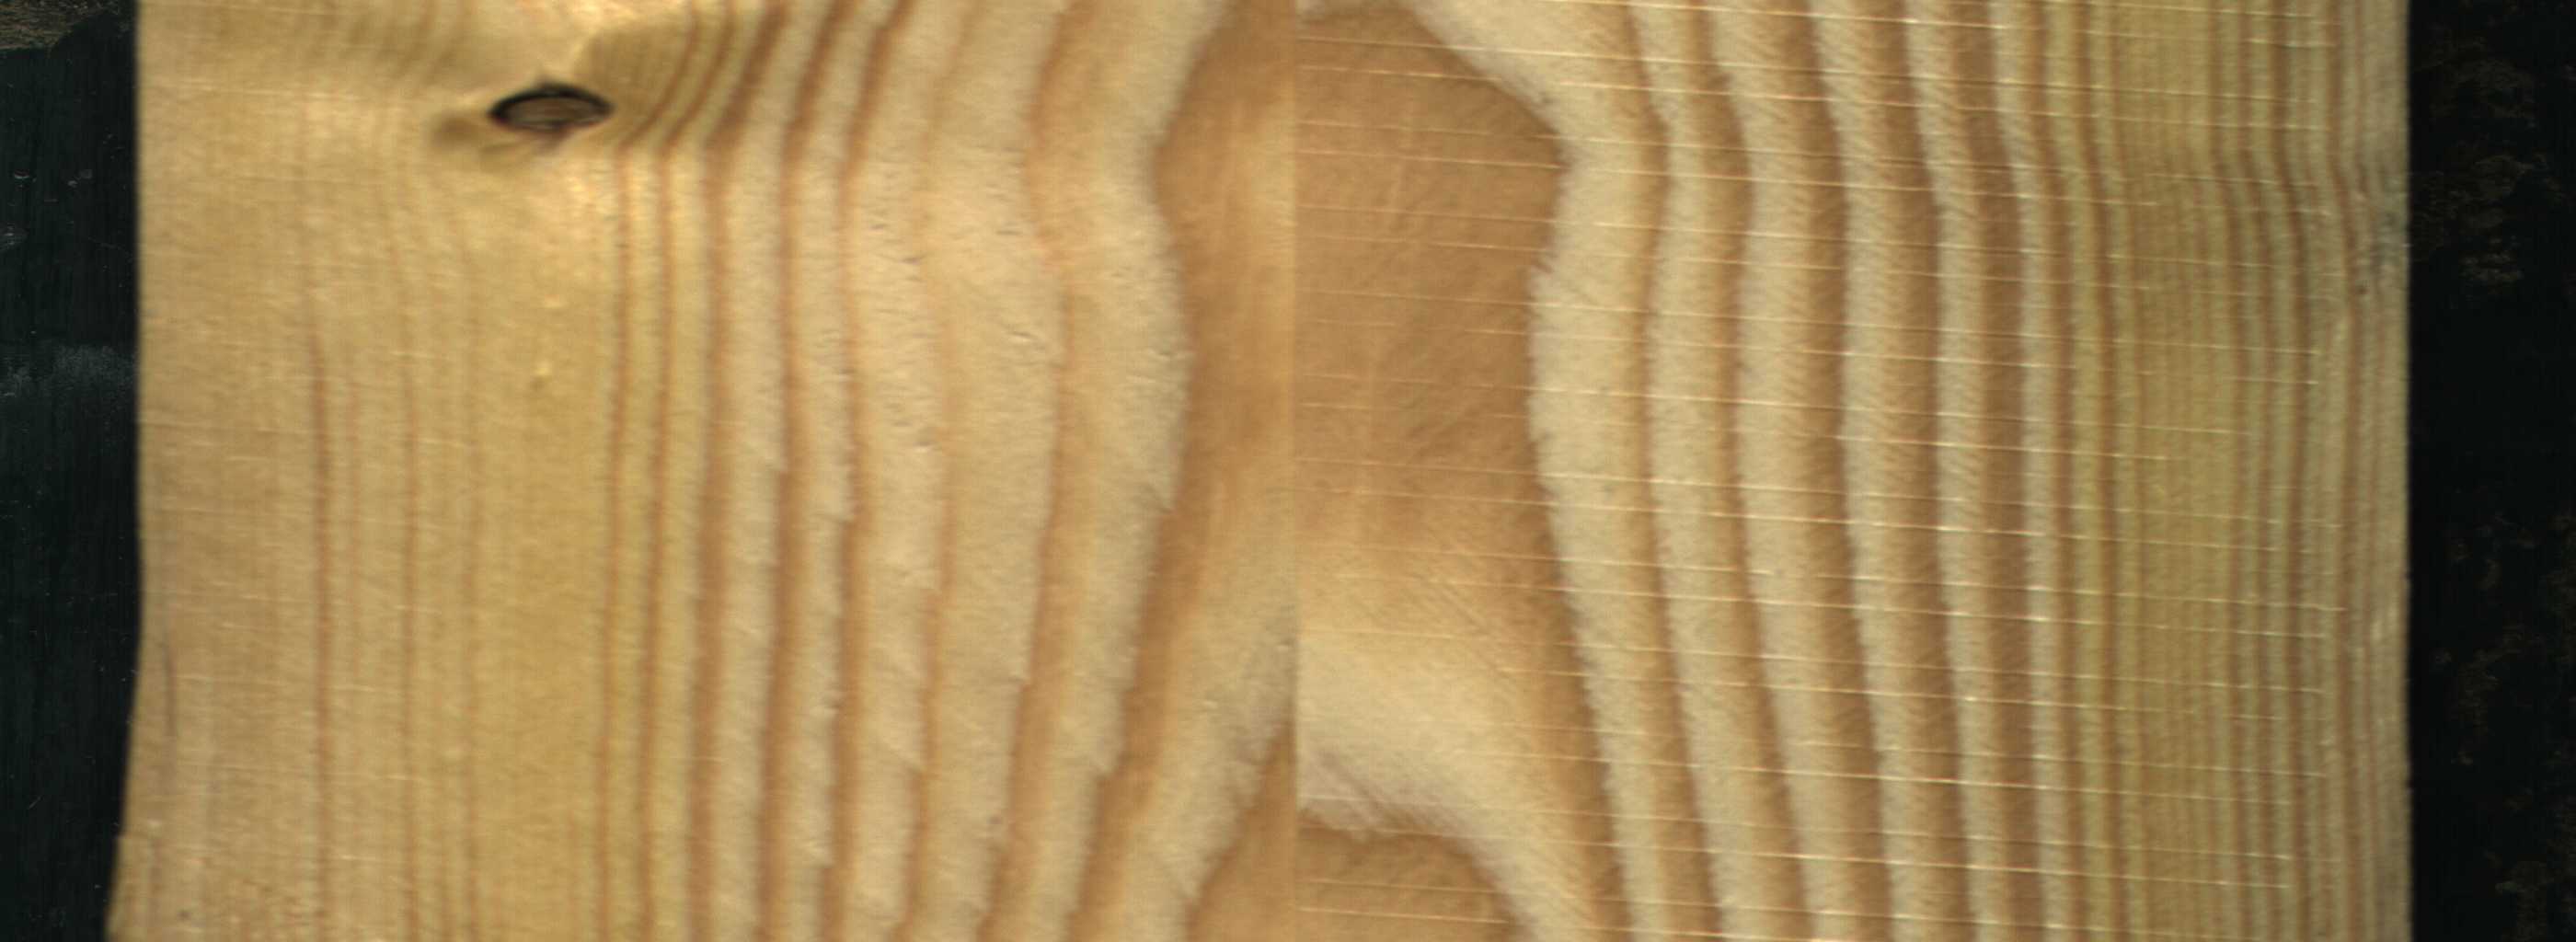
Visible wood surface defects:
Dead_Knot